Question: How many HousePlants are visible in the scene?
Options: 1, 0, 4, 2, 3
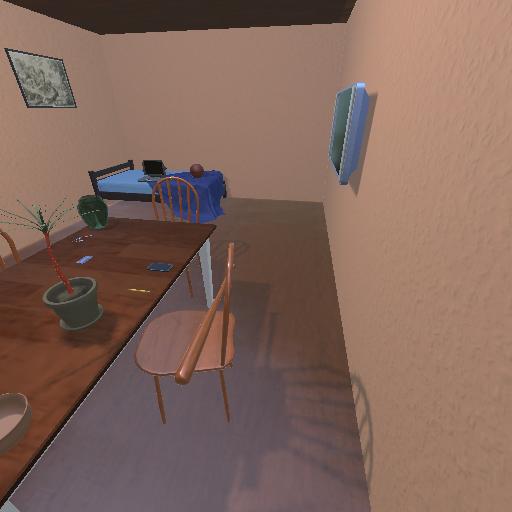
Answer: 1